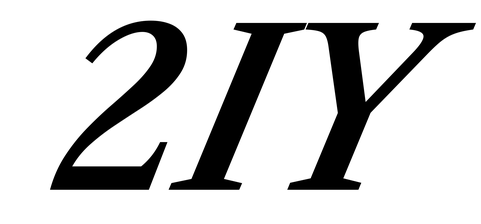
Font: LibreCaslonText-Italic_SemiBold_Italic